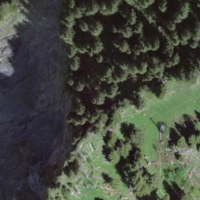
EUNIS habitat code: 43
Species observed at this site:
Hieracium villosum